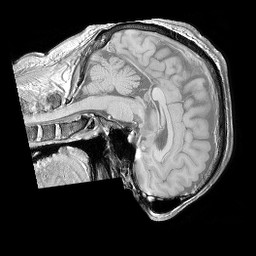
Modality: T1w
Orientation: sagittal
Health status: ill
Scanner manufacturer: philips
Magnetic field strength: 3 T
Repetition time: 0.3787 s
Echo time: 0.002908 s